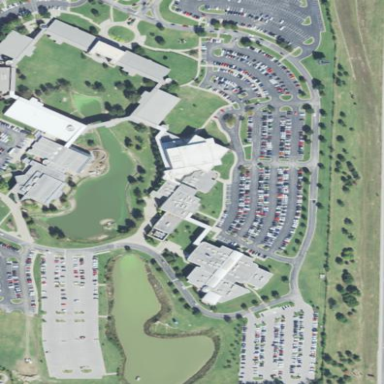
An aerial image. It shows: College.